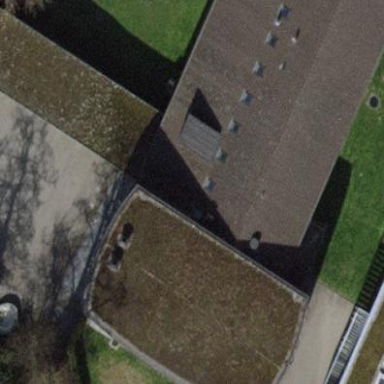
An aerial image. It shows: School building.